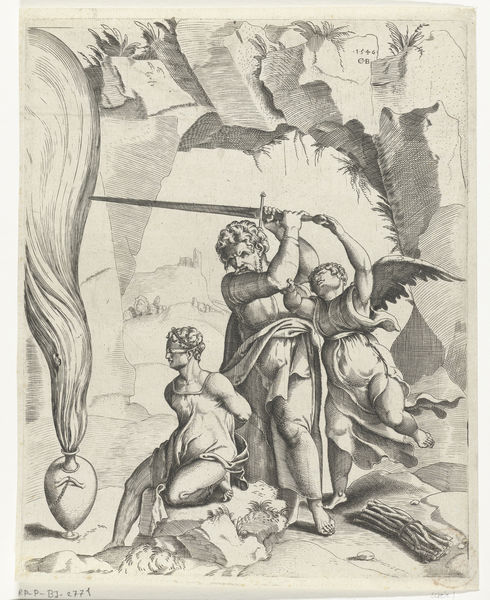
Titel: Offer van Isaak
Künstler: Cornelis Bosch
Standort: Amsterdam
Institution: Rijksmuseum
Schlagwörter: flügel, mann, landschaft, sitzen, holz, zeichnung, gras, gericht, enthauptung, hinrichtung, köpfen, stein, signatur, blatt, höhle, engel, vase, bogen, bündel, reisig, grafik, flamme, gefangen, schwert, isaak, opfer, verbunden, retten, rettung, schutz, drucke, augenbinde, abraham, gefesselt, enthaupten, tötung, emphore